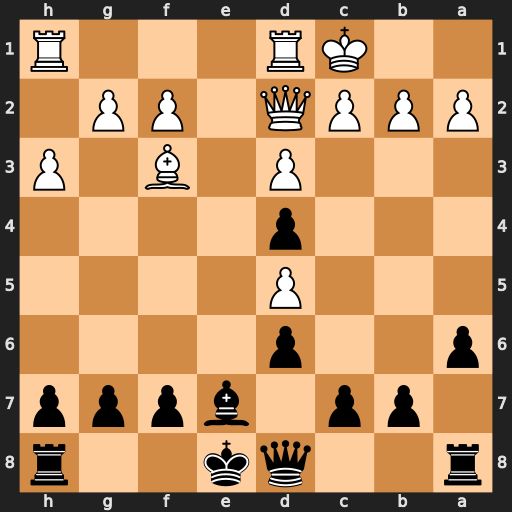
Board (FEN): r2qk2r/1pp1bppp/p2p4/3P4/3p4/3P1B1P/PPPQ1PP1/2KR3R
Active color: b
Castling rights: kq
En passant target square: -
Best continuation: Bg5 Rde1+ Kf8